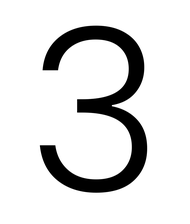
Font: Poppins-Light